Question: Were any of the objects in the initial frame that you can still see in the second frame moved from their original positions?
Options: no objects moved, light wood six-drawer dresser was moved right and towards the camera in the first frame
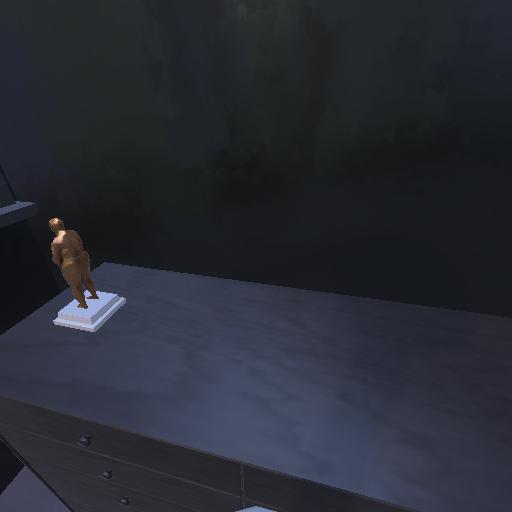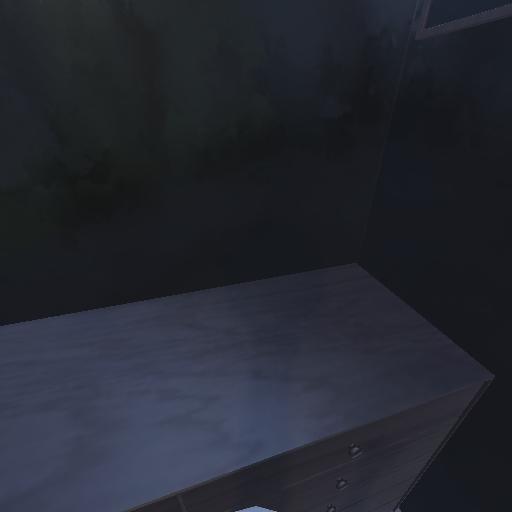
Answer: no objects moved